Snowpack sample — Loveland Pass, Silver Plume, Colorado, USA (1/12/25, 11:40 AM MST)
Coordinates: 39.66, -105.88
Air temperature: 7 °F
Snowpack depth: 140 cm
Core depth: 10 cm
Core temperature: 41 °F
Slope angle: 11°, slope face: 30°
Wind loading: high
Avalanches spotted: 2
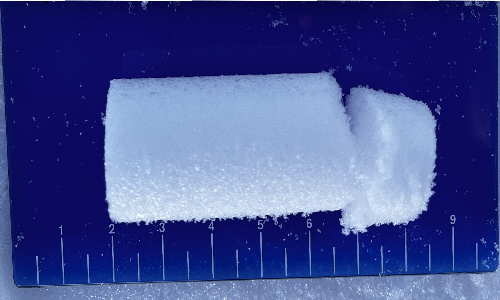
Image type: core
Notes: Pilot using slightly modified coring method that took too large segment for snow profile picturing, advised not to use in higher level models. Two avalanche on south face nearby, partially cloudy with light snow in the last 24 hours. Lots of wind loading on eastern features.